Field crop: maize
Growth stage: 2
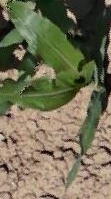
Species: maize